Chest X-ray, PA view. Patient: 70 years old, sex M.
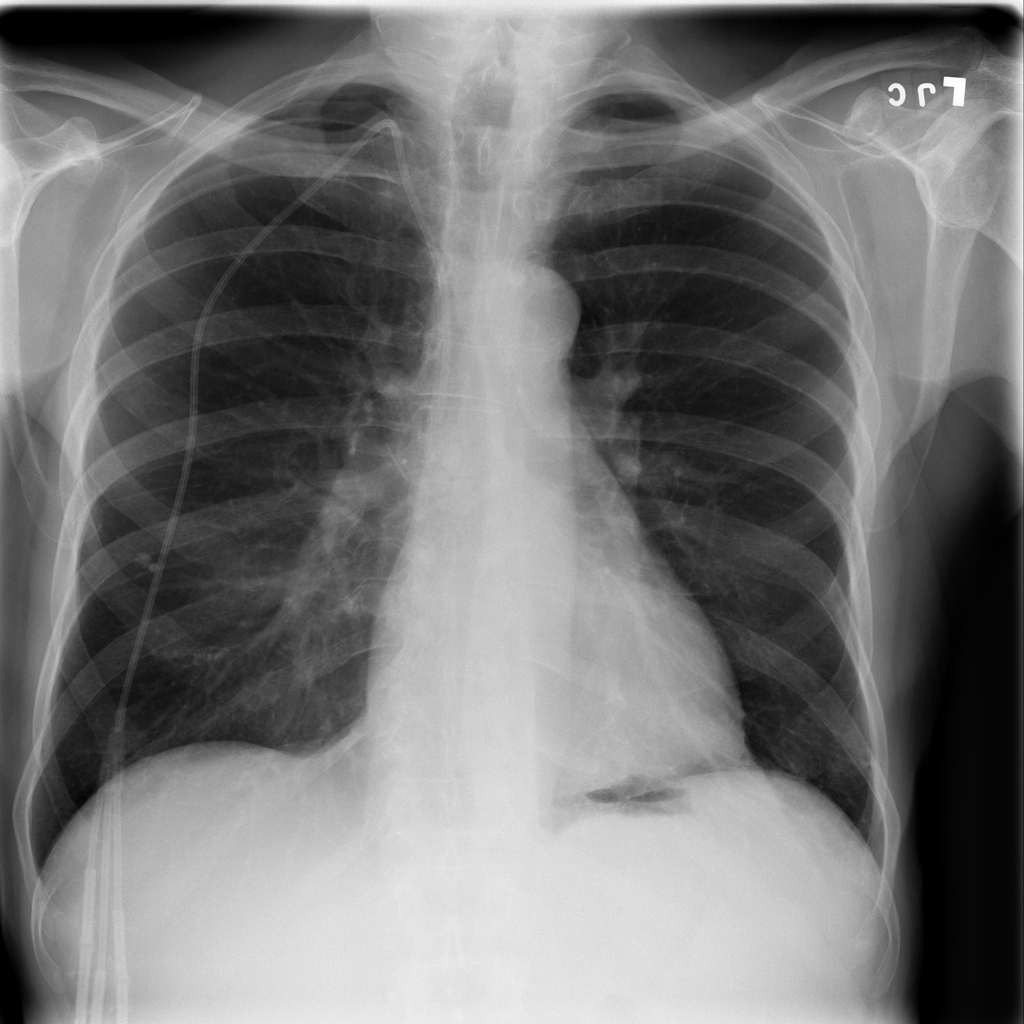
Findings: No Finding